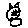
Label: cat